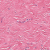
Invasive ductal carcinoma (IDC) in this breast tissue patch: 0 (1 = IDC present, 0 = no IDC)